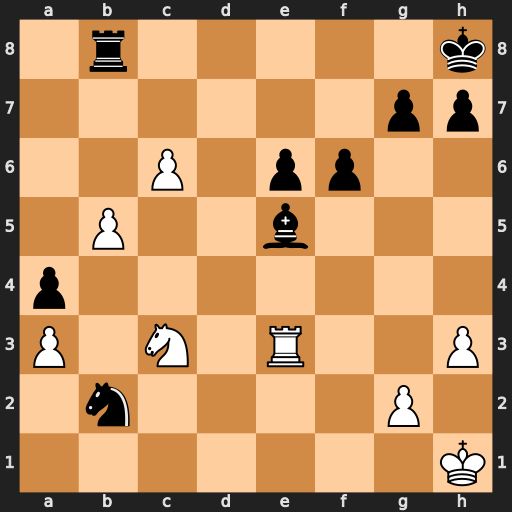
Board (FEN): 1r5k/6pp/2P1pp2/1P2b3/p7/P1N1R2P/1n4P1/7K
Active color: w
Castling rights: -
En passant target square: -
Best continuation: Rxe5 fxe5 c7 Rg8 b6 Nc4 b7